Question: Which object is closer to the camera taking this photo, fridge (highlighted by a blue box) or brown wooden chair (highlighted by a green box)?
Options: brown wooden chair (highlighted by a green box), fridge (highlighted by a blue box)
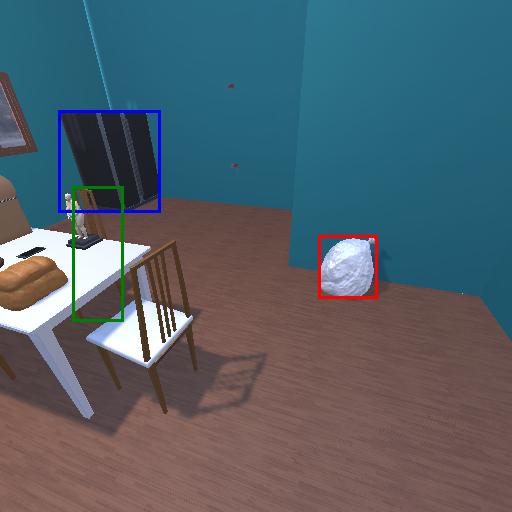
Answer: brown wooden chair (highlighted by a green box)